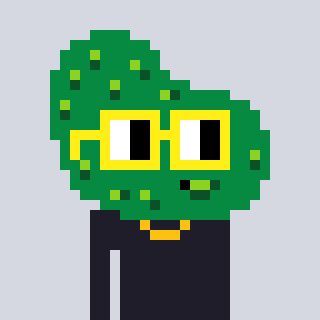
a pixel art character with square yellow glasses, a pickle-shaped head and a grayscale-colored body on a cool background